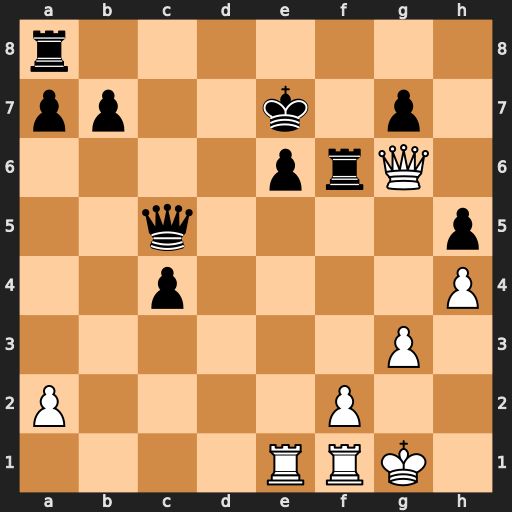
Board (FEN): r7/pp2k1p1/4prQ1/2q4p/2p4P/6P1/P4P2/4RRK1
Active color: w
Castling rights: -
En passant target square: -
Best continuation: Qxg7+ Rf7 Rxe6+ Kxe6 Re1+